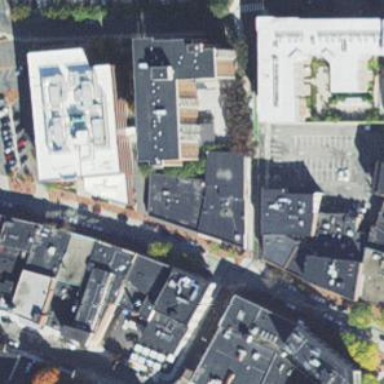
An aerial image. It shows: Flat roof retail building.